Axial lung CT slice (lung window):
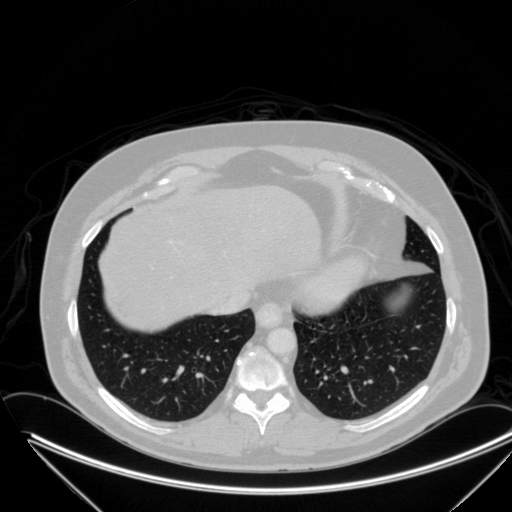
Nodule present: no